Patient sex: M
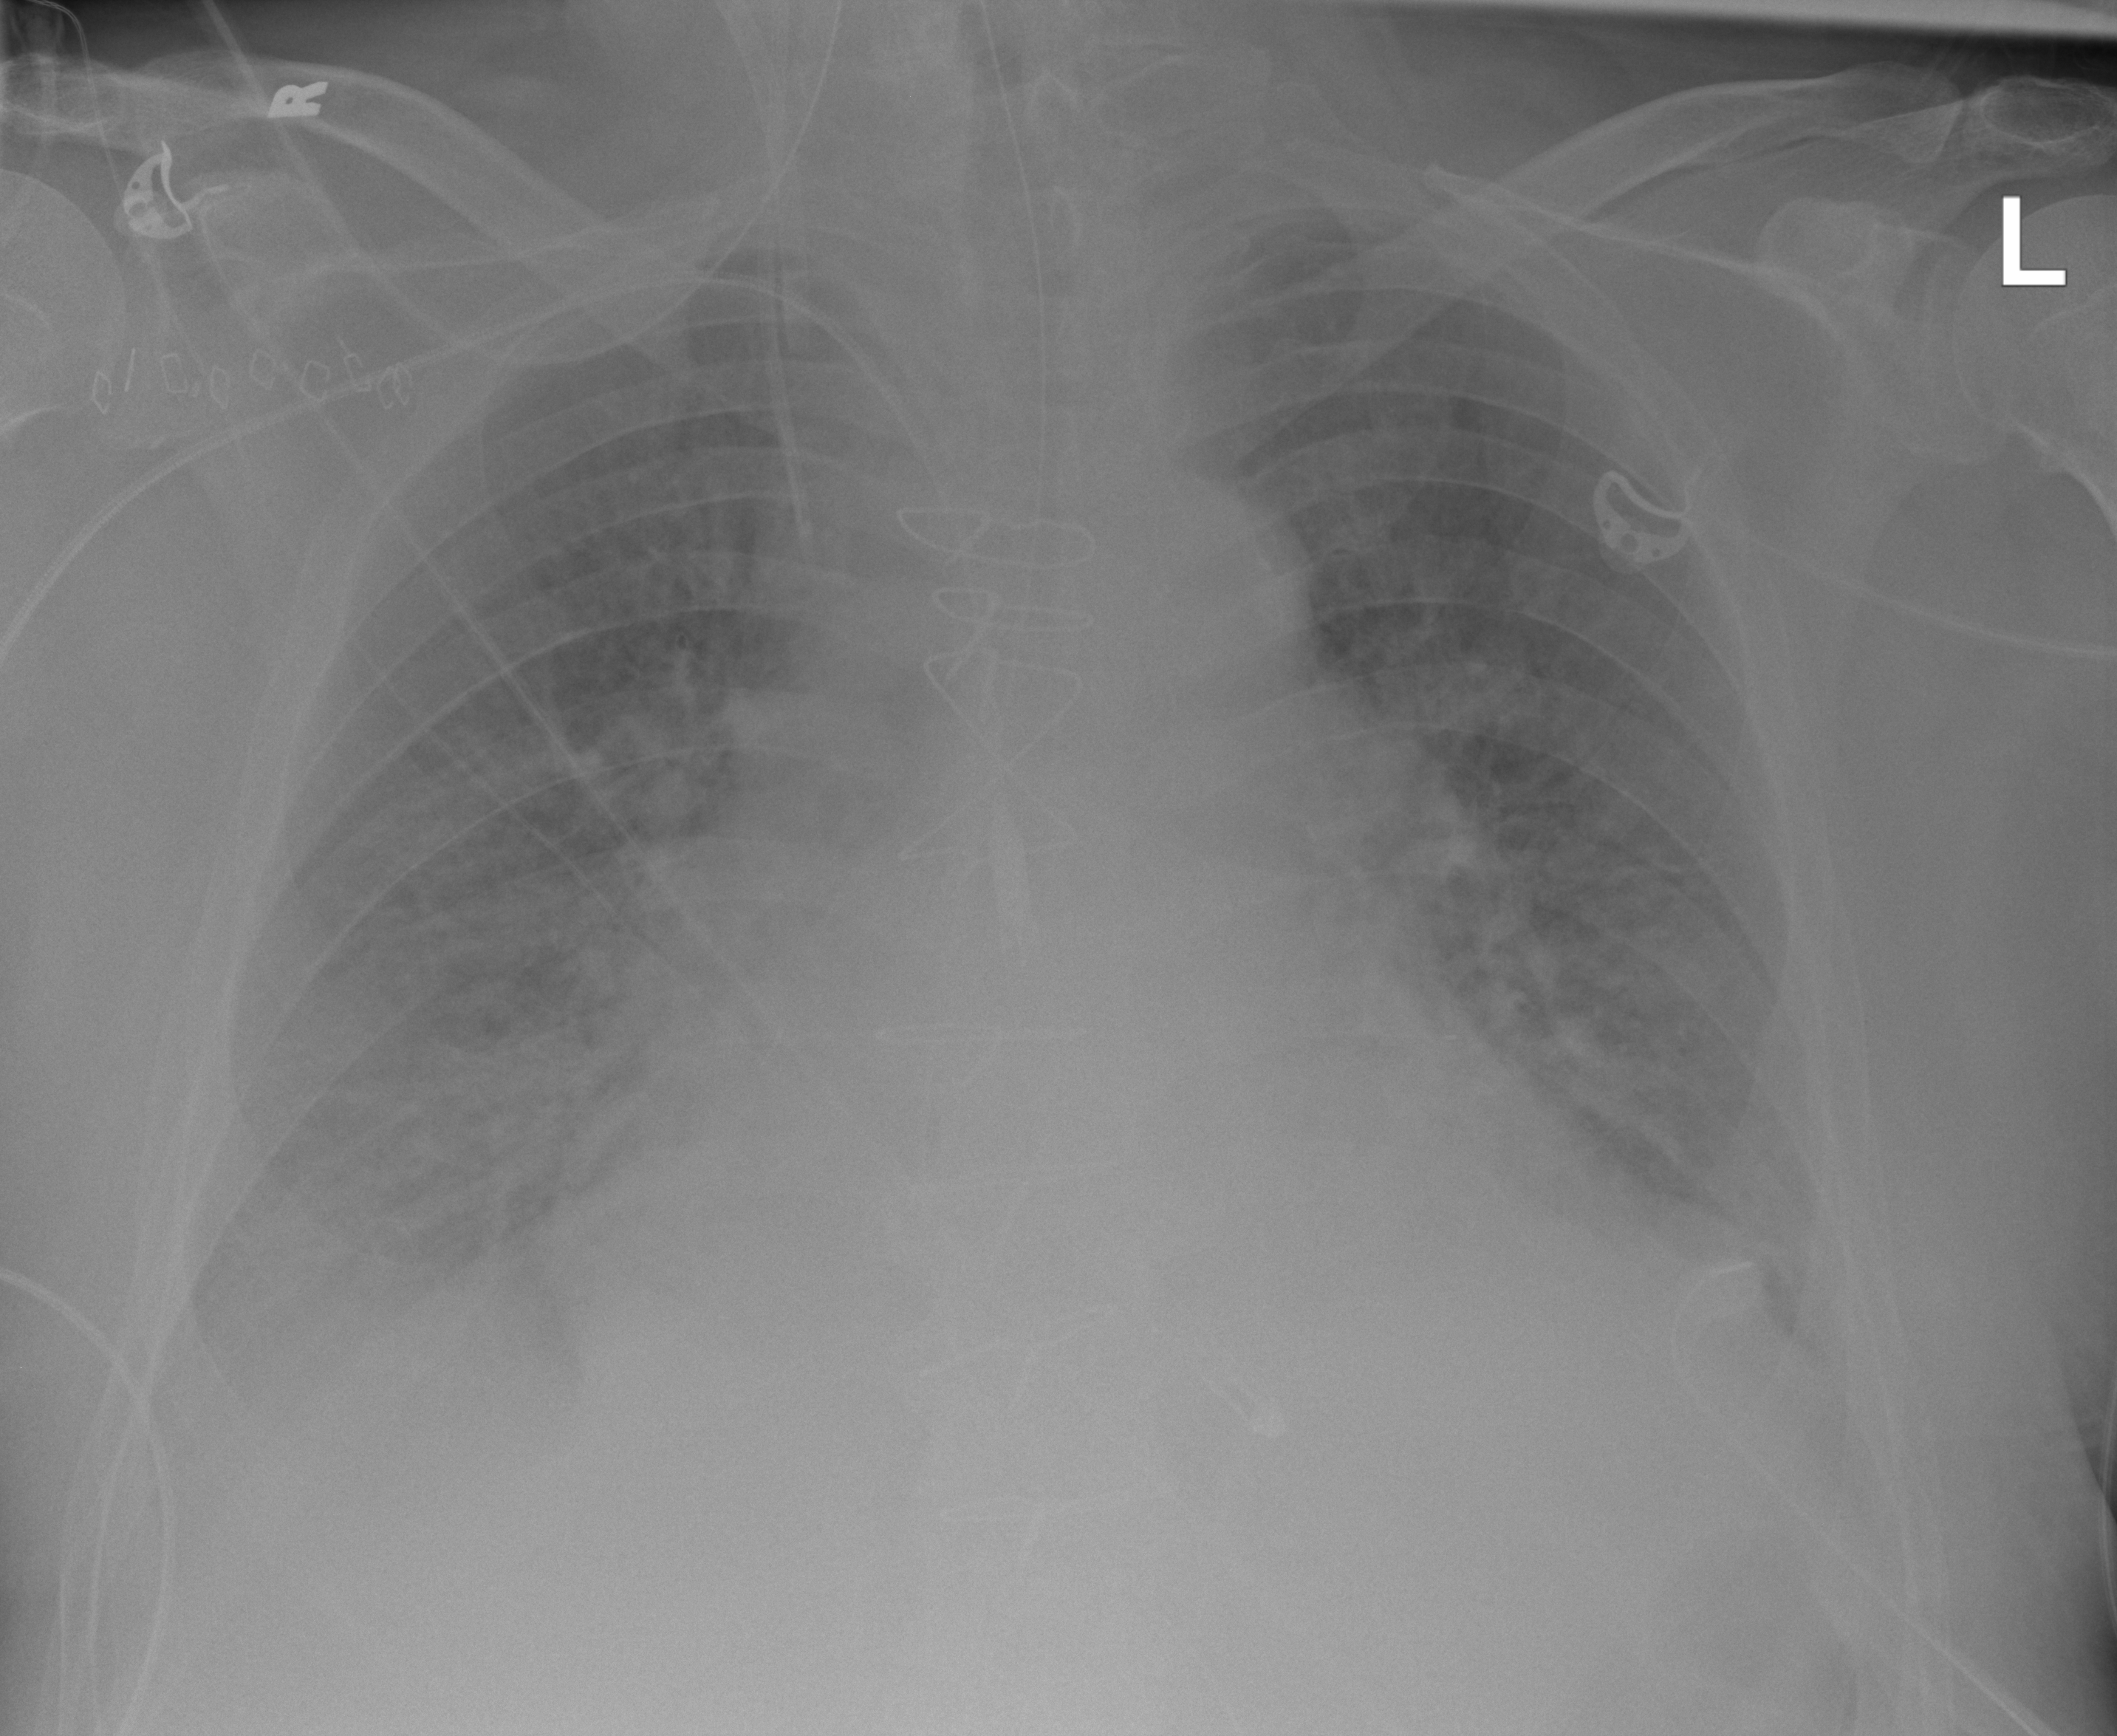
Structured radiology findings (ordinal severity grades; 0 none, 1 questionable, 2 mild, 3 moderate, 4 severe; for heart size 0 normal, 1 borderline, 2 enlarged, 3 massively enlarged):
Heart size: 3
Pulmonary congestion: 3
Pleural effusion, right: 3
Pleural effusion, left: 3
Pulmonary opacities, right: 1
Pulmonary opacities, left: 1
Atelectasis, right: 2
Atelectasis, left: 2